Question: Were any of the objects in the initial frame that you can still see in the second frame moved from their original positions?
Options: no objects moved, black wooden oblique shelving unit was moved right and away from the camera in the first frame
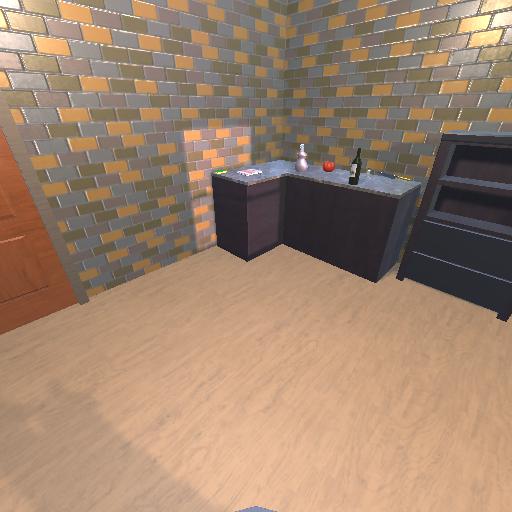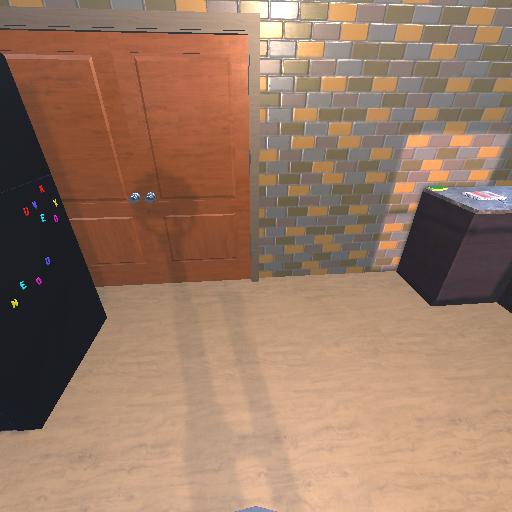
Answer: no objects moved